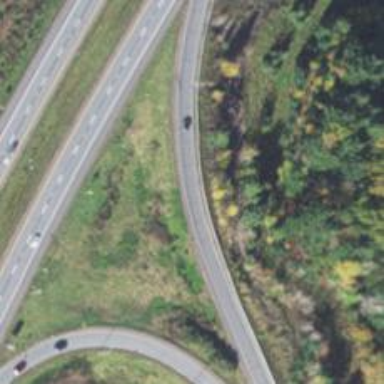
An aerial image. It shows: Asphalt motorway link.